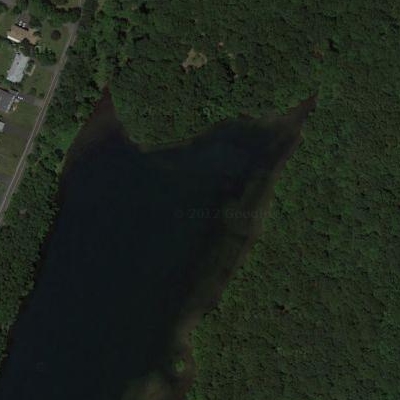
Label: dRiverLake